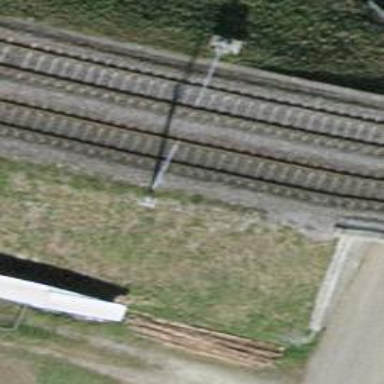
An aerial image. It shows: Railway milestone.